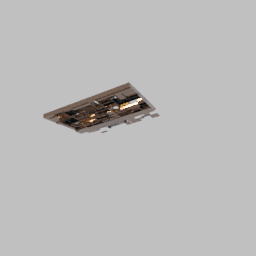
Label: furniture